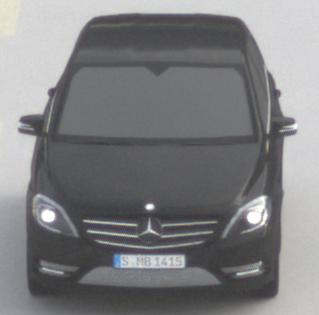
Make: Mercedes-Benz
Model: B 180 BlueEFFICIENCY
Detailed model: B-Class (246)
Model produced from: 2011/11
Model produced until: 2012/10
Doors: 5
Color: black
Road condition: dry road
Daytime: morning or afternoon
Contrast: low contrast